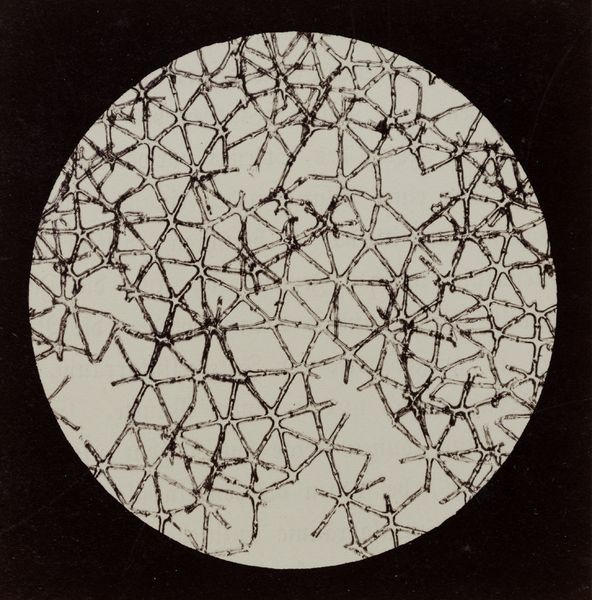
Titel: Binsenmark
Künstler: Julius Stinde
Standort: Hamburg
Institution: Museum für Kunst und Gewerbe Hamburg
Schlagwörter: pflanzen, vegetation, foto, fotografie, photographie, photo, karton, binsen, biologie, albumin, lichtbild, sachfotografie, bildwerke, pflanzenabbildung, angewandte und bildende kunst, hessische systematik, schwarzweißpositivverfahren, silbersalzverfahren, schwarzweißfotografie, objektstudien, sachphotographie, albuminpapier, mikrostruktur